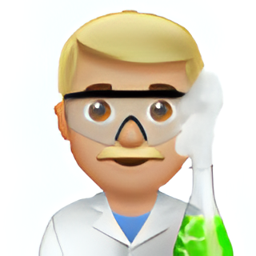
Name: male scientist type 3
Emoji: 👨🏼‍🔬
Group: People & Body
Sub-group: person-role